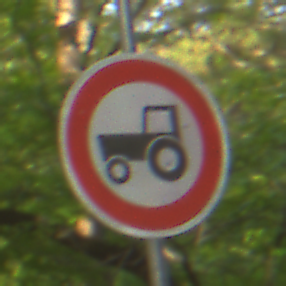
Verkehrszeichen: VerbotKraftfahrzeugeZuegeNichtSchneller25
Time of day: MorningAfternoon
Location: Outdoor (RoadRail)
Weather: Clear
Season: NotSpecified
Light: Natural